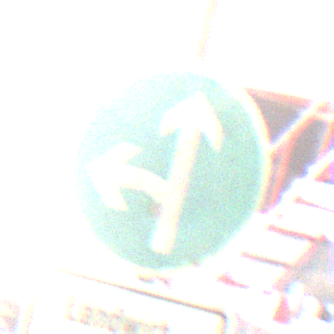
Verkehrszeichen: VorgeschriebeneFahrtrichtungGeradeausOderLinks
Zusatzzeichen unten: BesondereFahrzeugeUndTransportgueter6
Umgebung: Indoor, Urban
Tageszeit: Midday
Wetter: NotSpecified
Licht: Natural
Jahreszeit: NotSpecified
Kontrast: MediumContrast